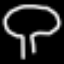
Label: mushroom